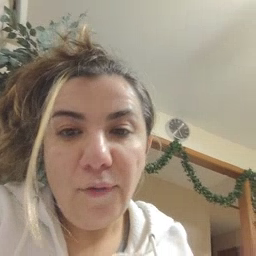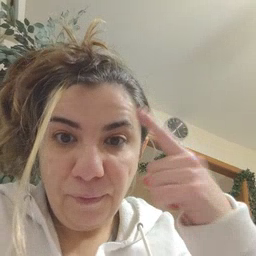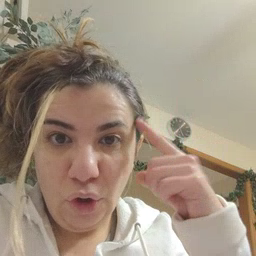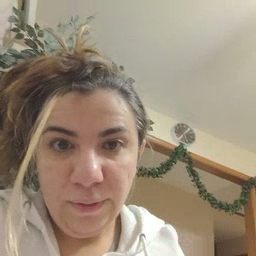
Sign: for